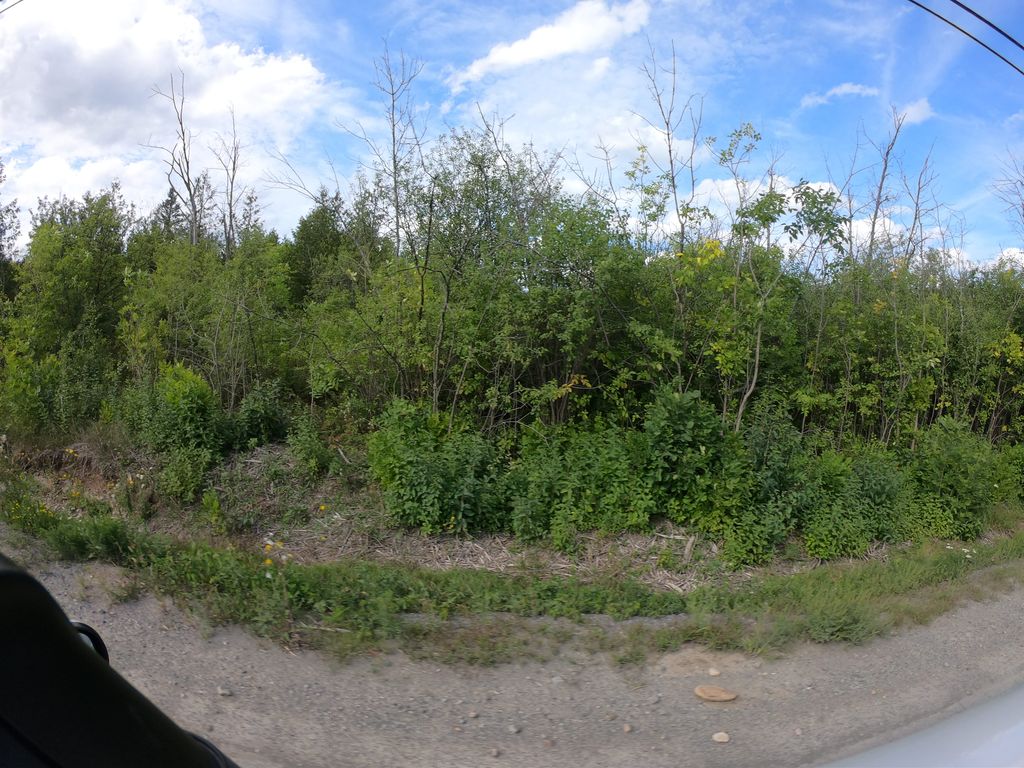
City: ottawa-gatineau